Question: Find the area of the following quadrilateral, where all points are on integers. The result is rounded to 1 decimal place
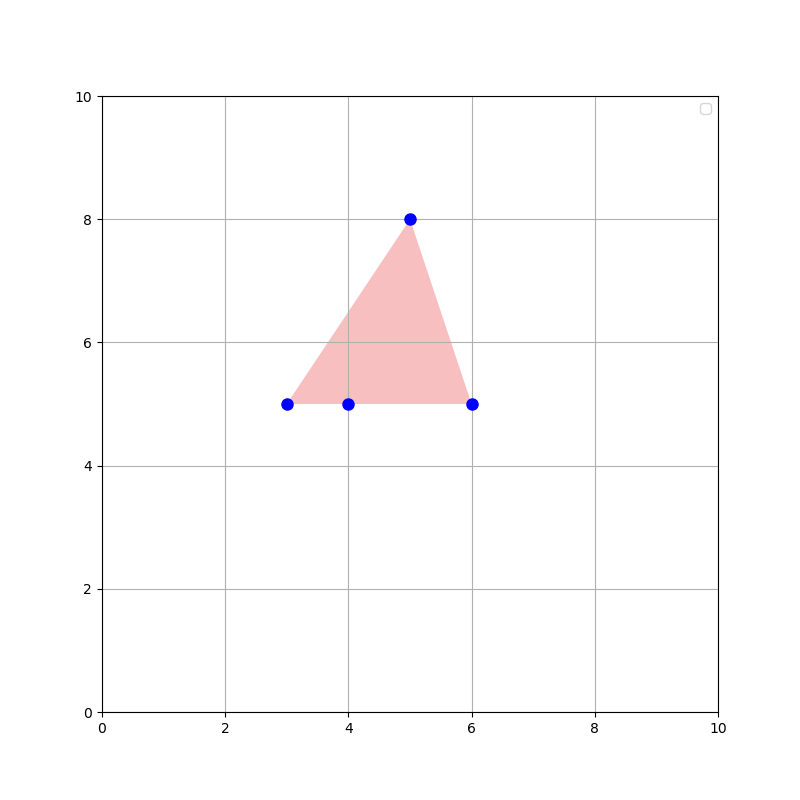
Answer: 4.5